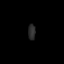
Tissue: prostate
Cell type: Fibroblasts
Senescence score: 0.7077
Nuclear area (px): 118
Mean DAPI intensity: 41.288